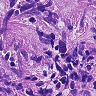
Metastatic tissue present: yes